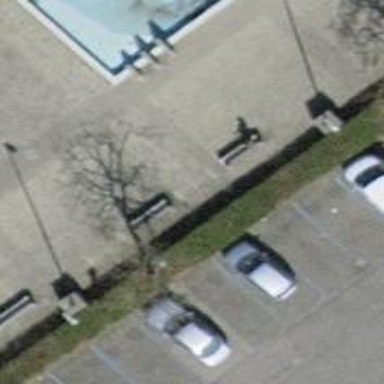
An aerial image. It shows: Brown bench in the vicinity.